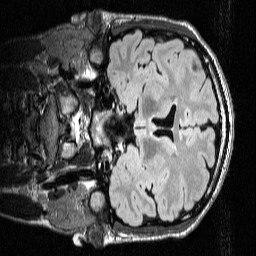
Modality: FLAIR
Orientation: coronal
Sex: male
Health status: ill
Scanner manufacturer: siemens
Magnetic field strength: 3 T
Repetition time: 7 s
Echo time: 0.372 s